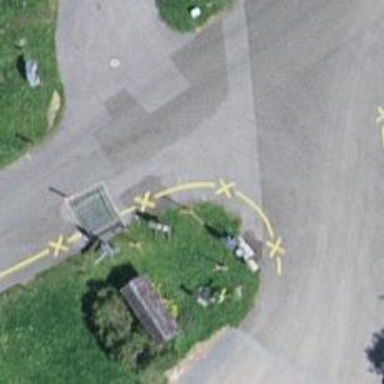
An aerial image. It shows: Public transport shelter.